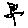
Label: flower